Field crop: tomato
Growth stage: 1
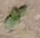
Species: solanum